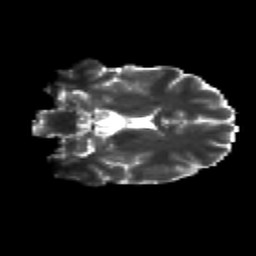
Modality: T2w
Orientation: coronal
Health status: healthy
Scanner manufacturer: siemens
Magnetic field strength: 3 T
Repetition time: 12 s
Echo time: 0.092 s